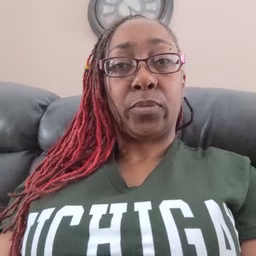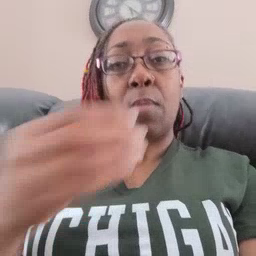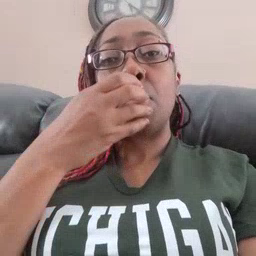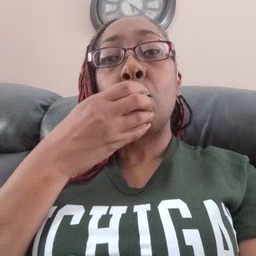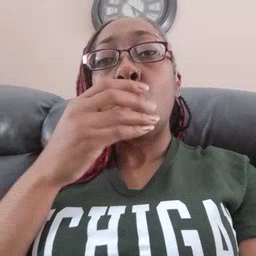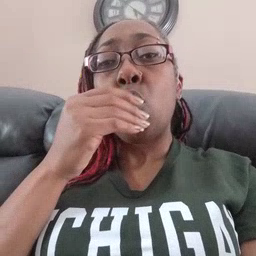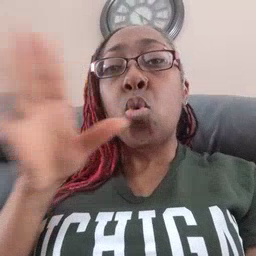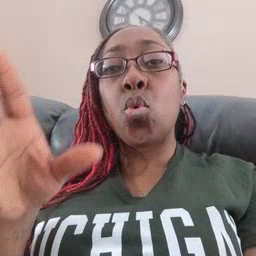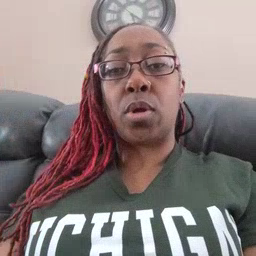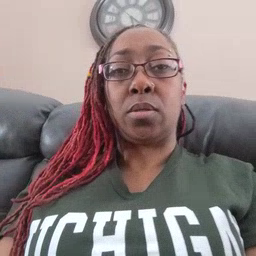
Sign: blow